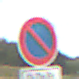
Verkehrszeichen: EingeschraenktesHalteverbot
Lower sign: ZeitangabenMitBeschraenkungAufWochentage3
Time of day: SunriseSunset
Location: Outdoor (RoadRail)
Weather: PartlyCloudy
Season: NotSpecified
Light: Natural